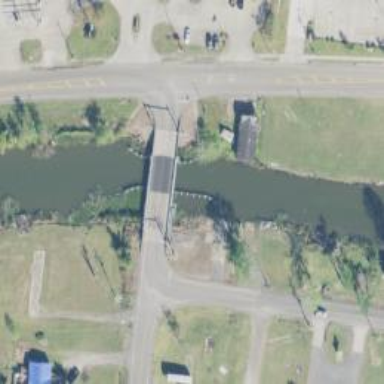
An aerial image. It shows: Swing bridge on tertiary road.